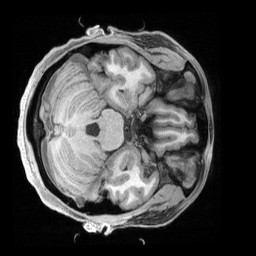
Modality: T1w
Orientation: axial
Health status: healthy
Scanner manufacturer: siemens
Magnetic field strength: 3 T
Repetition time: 2.4 s
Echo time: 0.00201 s